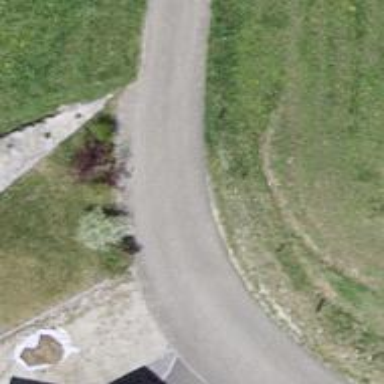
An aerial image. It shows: Service road with grade 1 tracktype.